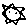
Label: sun